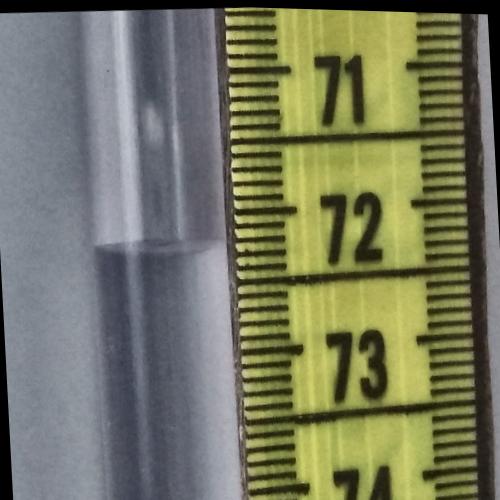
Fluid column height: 72.2 cm